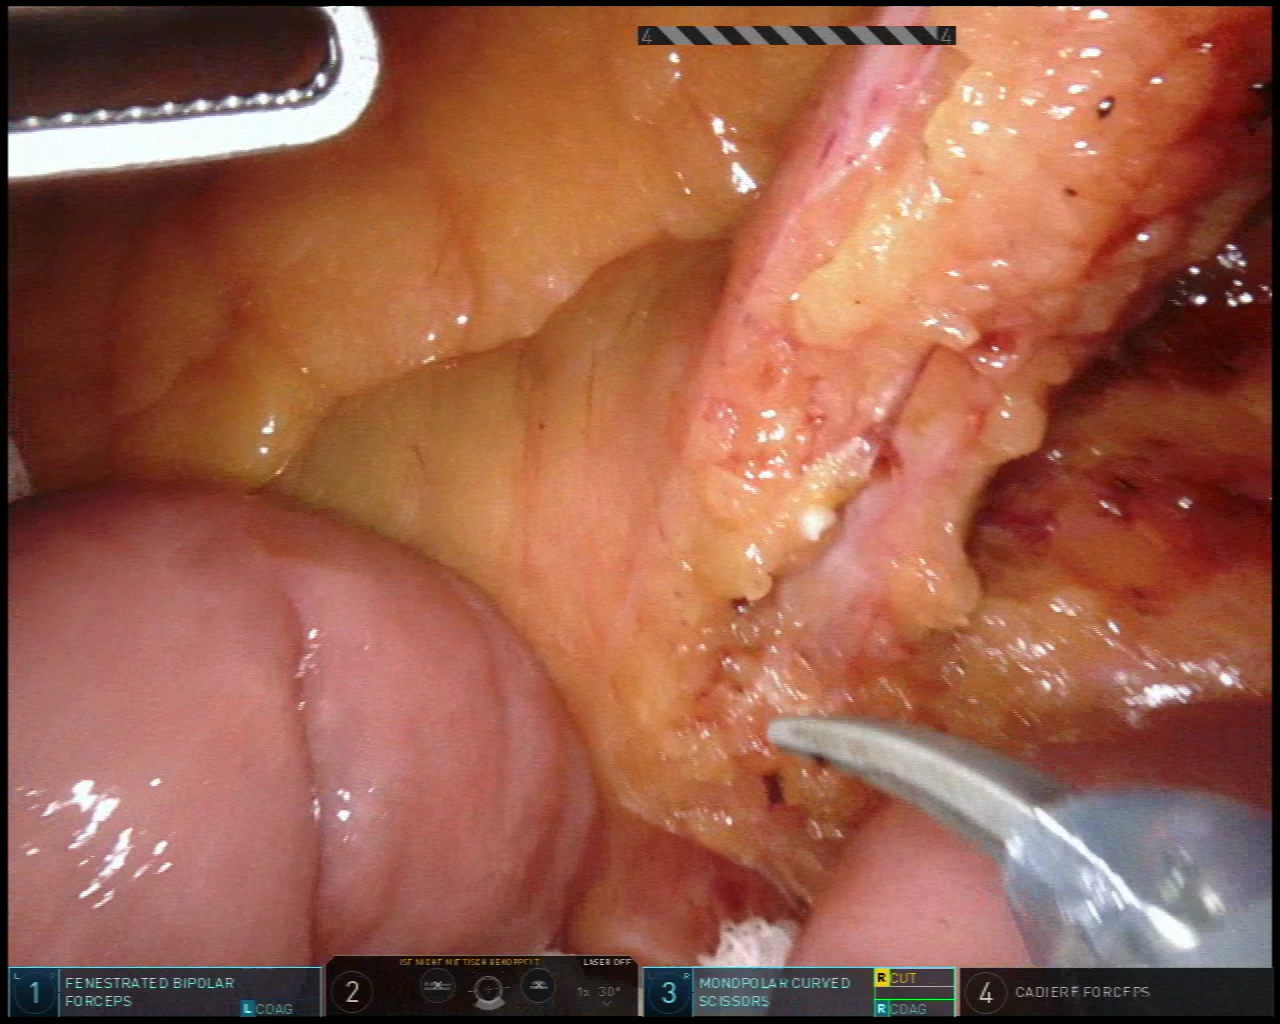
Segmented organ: inferior_mesenteric_artery
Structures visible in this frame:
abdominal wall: no
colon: no
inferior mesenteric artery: yes
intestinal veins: no
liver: no
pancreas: no
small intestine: yes
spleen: no
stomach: no
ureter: no
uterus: no
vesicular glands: no